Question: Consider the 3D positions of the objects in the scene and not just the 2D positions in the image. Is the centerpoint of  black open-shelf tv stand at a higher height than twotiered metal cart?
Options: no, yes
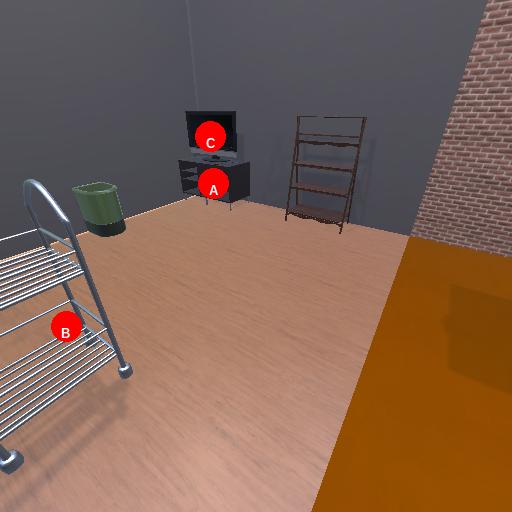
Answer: no